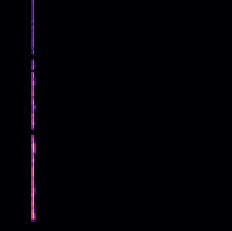
Sound class: Chainsaw